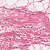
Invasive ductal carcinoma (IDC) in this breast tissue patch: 0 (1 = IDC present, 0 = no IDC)